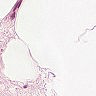
Metastatic tissue present: no